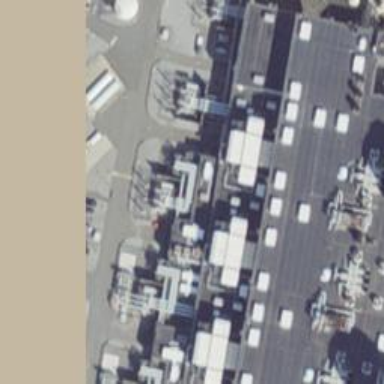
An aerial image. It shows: Gas turbine generator is in use.